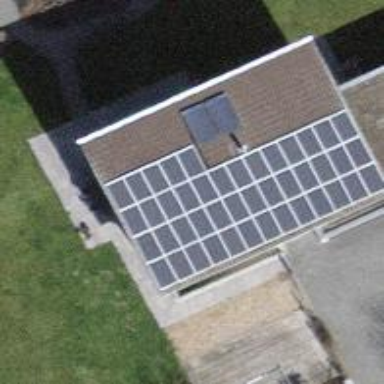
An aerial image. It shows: Solar power generator utilizing photovoltaic technology with solar photovoltaic panels.